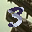
Label: 3